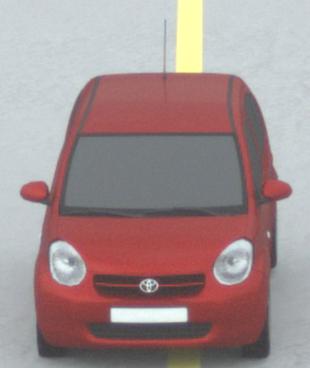
Make: Toyota
Model: Passo
Detailed model: Toyota Passo X Yururi
Model produced from: 2010
Model produced until: 2016
Doors: 5
Color: red
Road condition: dry road
Daytime: morning or afternoon
Contrast: low contrast